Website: crate-barrel
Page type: address-validator
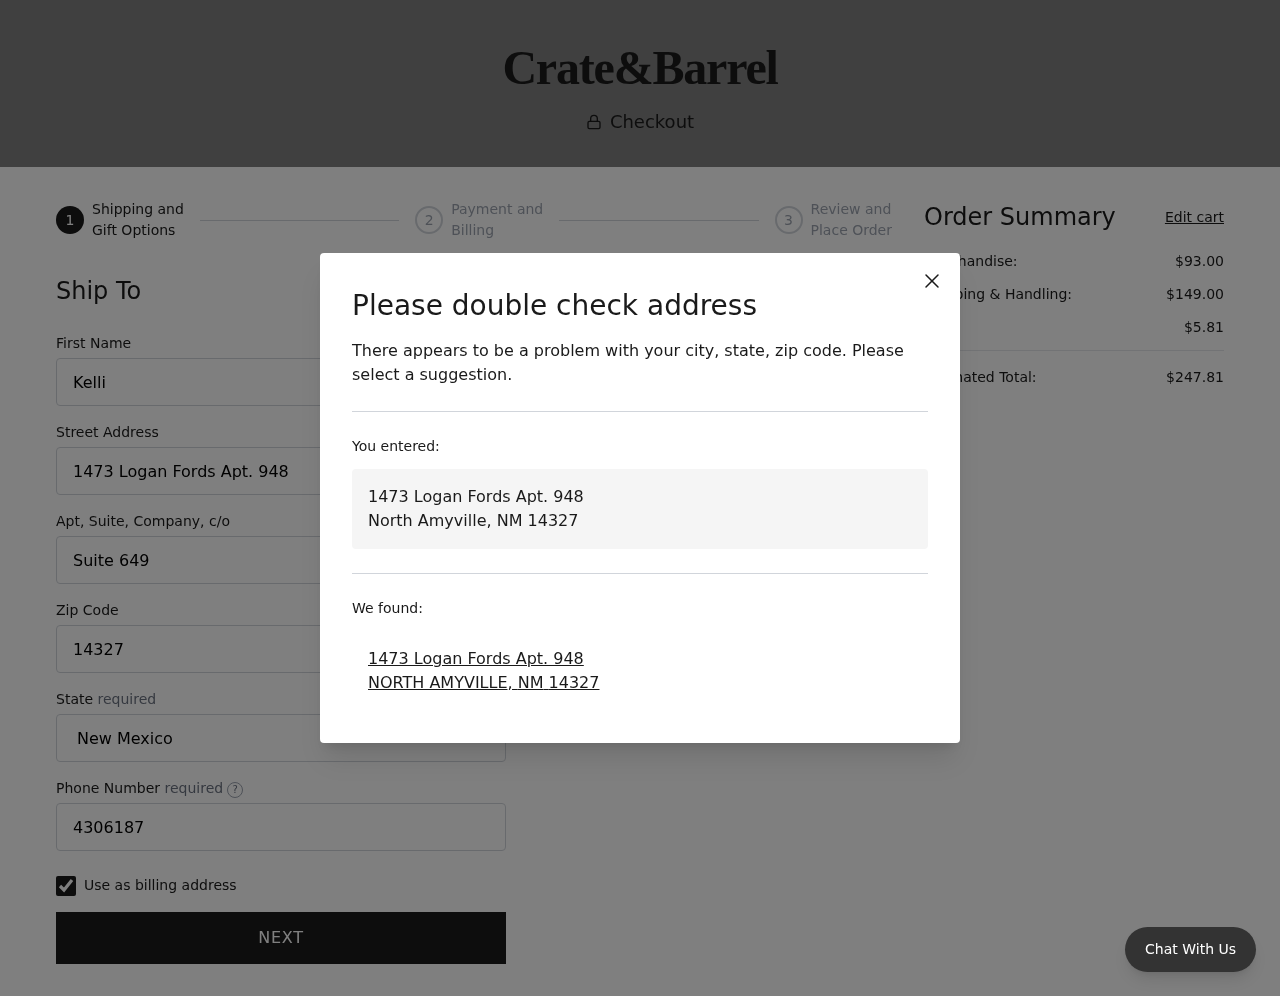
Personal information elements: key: PII_CITY
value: North Amyville
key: PII_CITY
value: NORTH AMYVILLE
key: PII_FIRSTNAME
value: Kelli
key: PII_PHONE
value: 4306187625
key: PII_POSTCODE
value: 14327
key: PII_STATE
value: New Mexico
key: PII_STATE_ABBR
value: NM
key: PII_STREET
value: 1473 Logan Fords Apt. 948
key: PII_STREET2
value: Suite 649
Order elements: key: ORDER_SUBTOTAL
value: $93.00
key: ORDER_SHIPPING_COST
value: $149.00
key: ORDER_TAX
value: $5.81
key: ORDER_TOTAL
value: $247.81